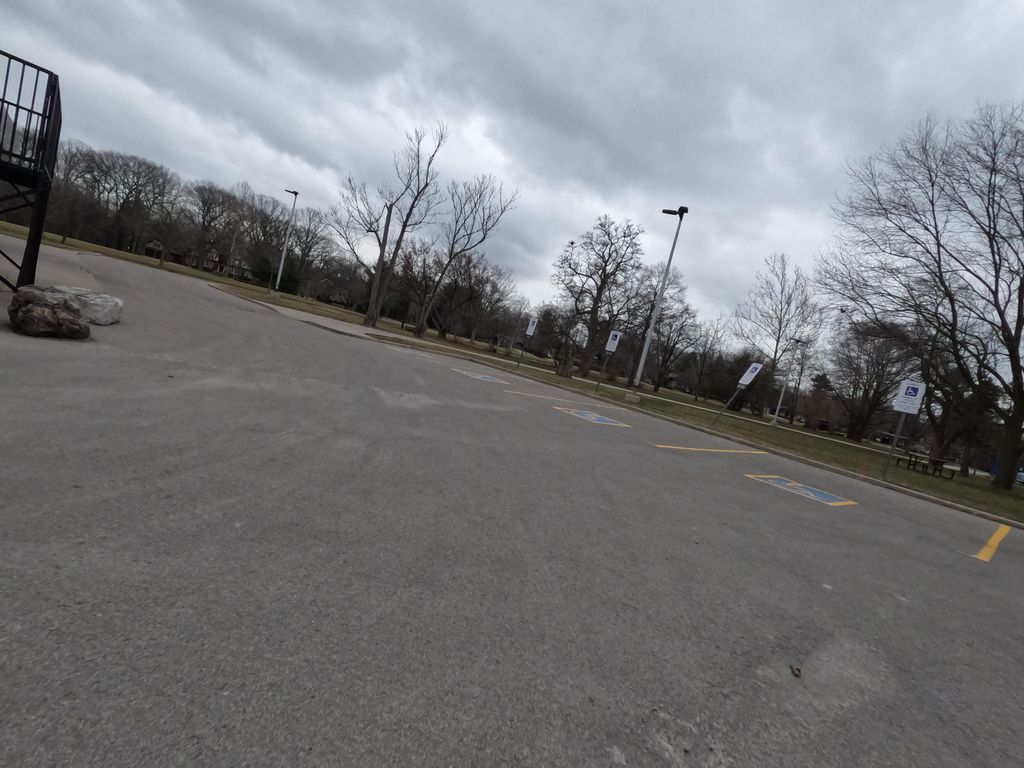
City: hamilton